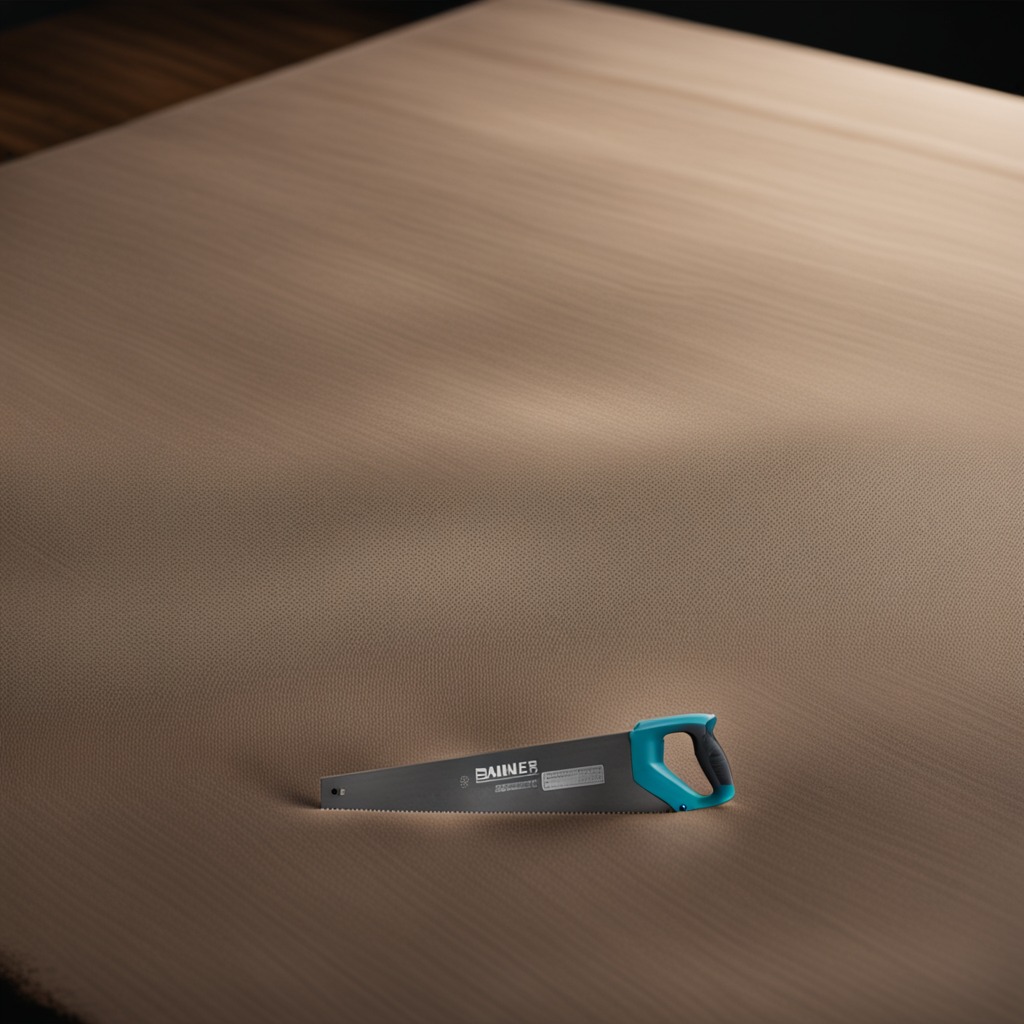
A metal saw lies on the wooden table.